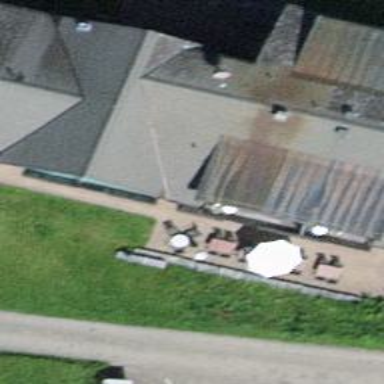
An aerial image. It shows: Commercial building that serves as guest house.